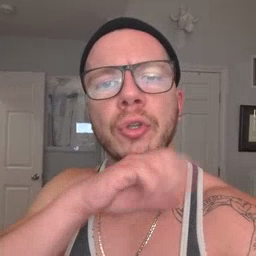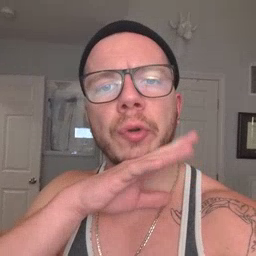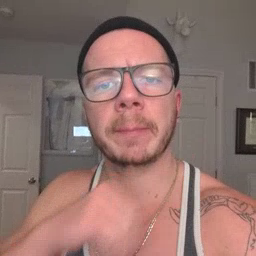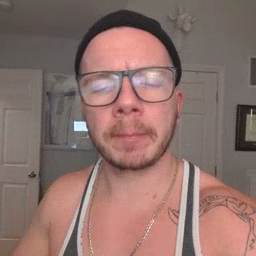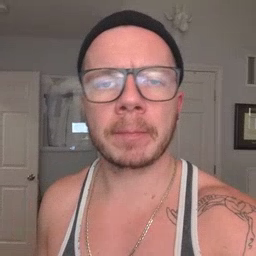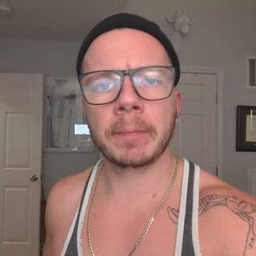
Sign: dirty